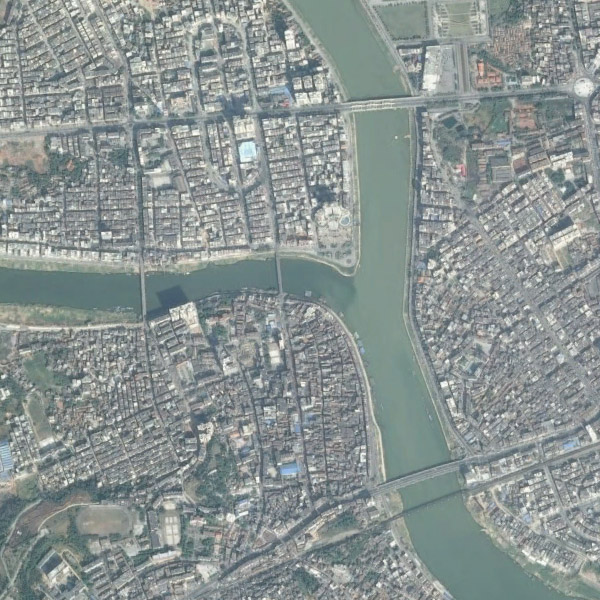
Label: River